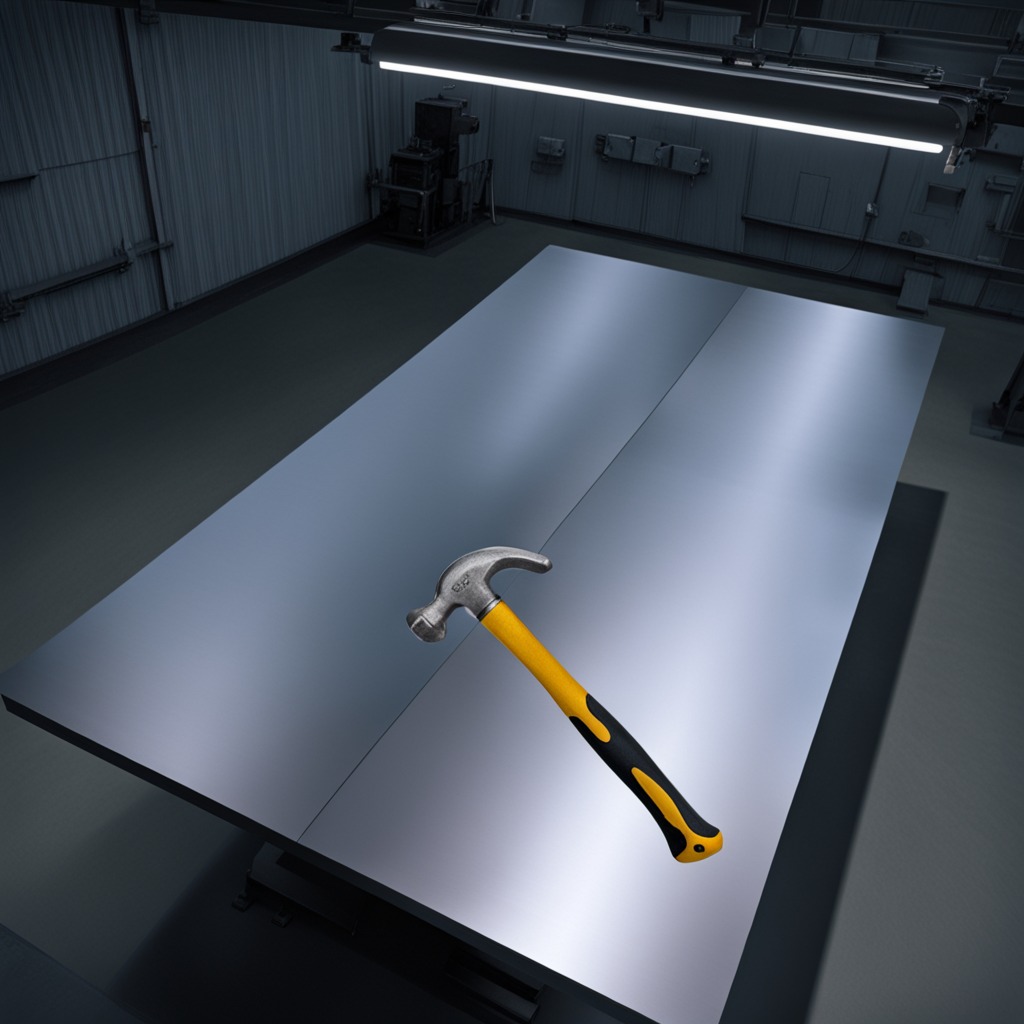
A hammer is lying on the tabletop.